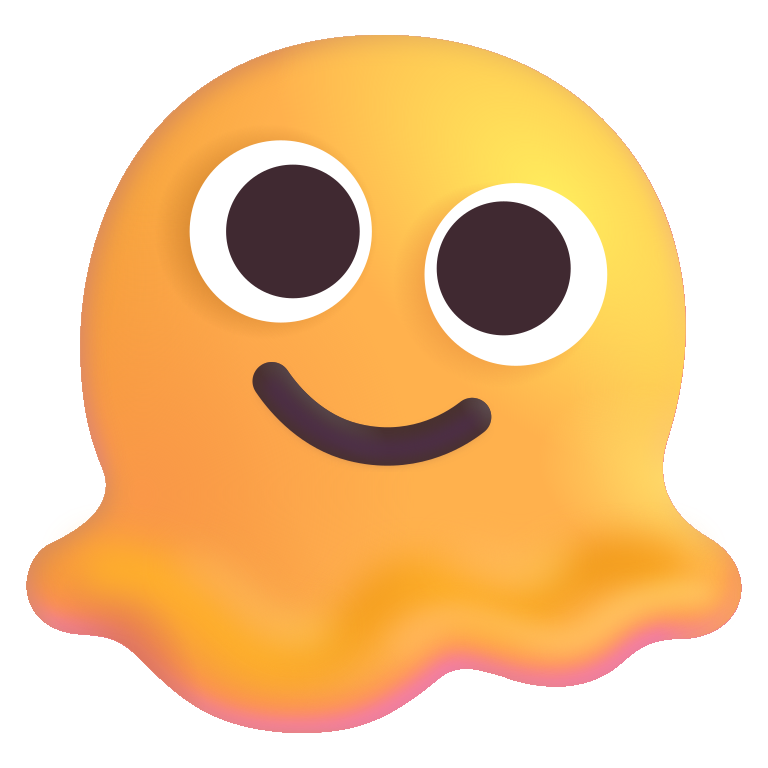
melting face color